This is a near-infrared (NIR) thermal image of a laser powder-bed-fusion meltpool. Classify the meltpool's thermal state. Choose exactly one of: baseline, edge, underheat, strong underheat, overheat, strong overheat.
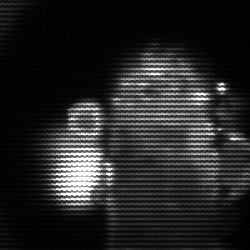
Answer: strong underheat